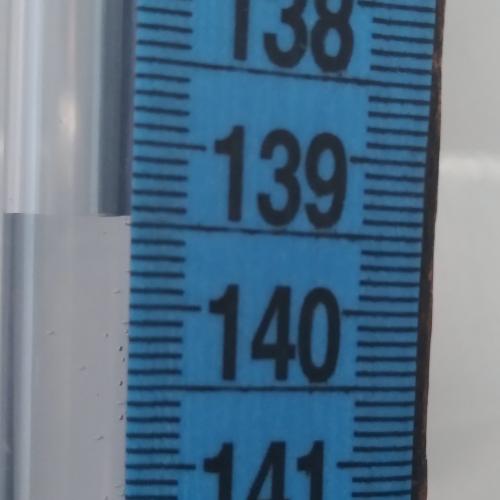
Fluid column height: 139.5 cm